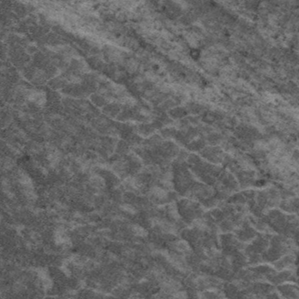
Label: frost